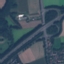
Land use / land cover: Highway